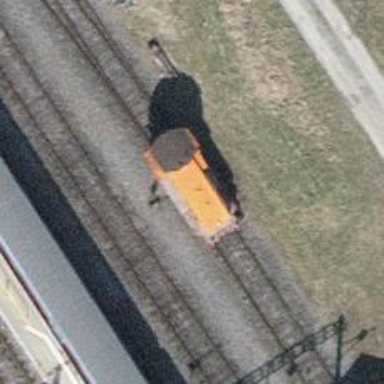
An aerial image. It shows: Railway yard with one track.